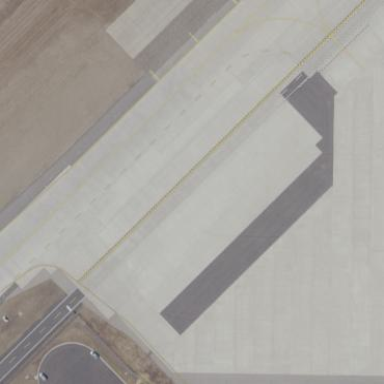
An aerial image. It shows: Apron at the airport.